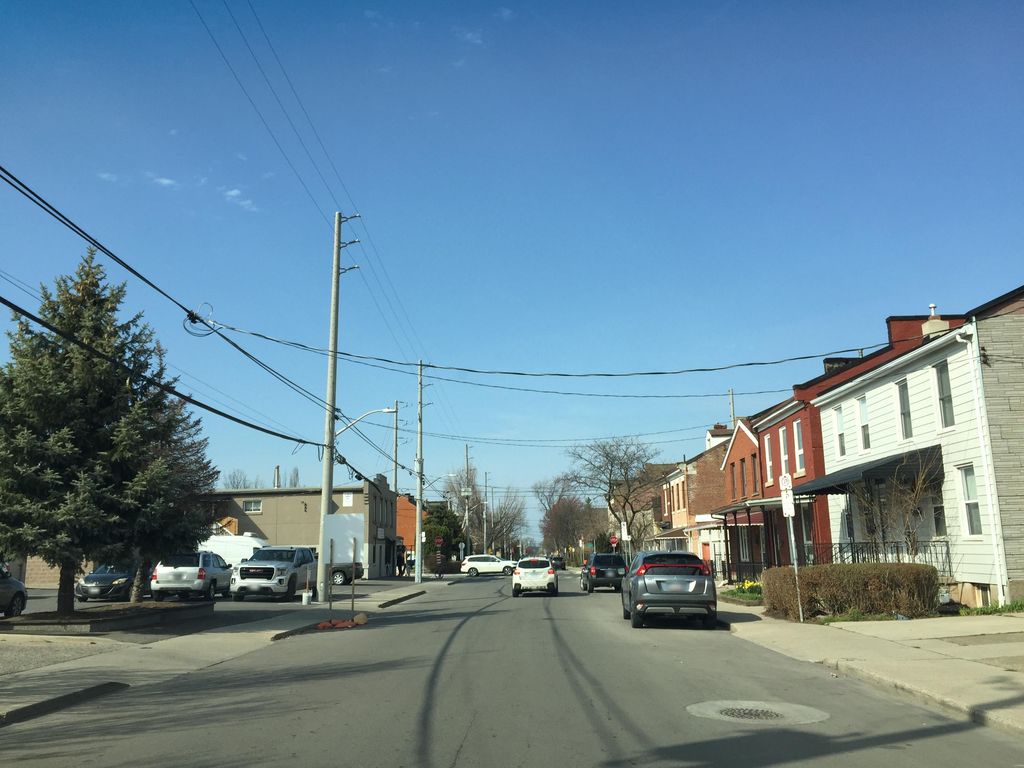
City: hamilton